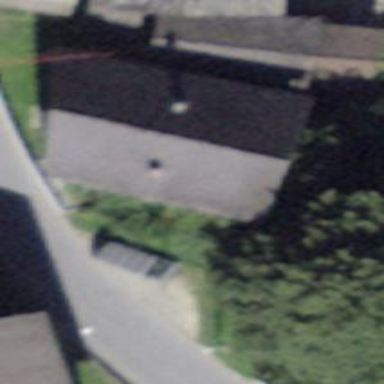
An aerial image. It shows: Detached building.